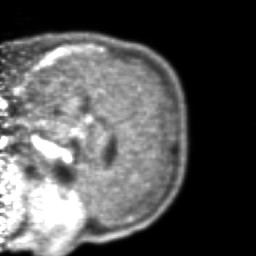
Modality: PET
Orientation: sagittal
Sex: male
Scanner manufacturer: ge